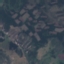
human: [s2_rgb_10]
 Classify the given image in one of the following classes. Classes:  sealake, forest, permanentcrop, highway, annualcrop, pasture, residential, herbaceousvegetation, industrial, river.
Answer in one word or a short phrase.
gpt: HerbaceousVegetation